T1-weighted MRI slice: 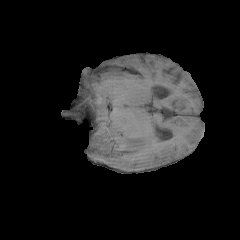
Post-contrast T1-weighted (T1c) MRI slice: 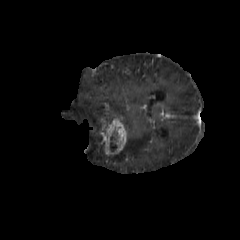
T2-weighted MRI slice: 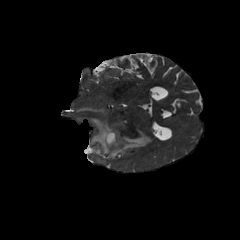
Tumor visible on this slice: yes